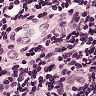
Metastatic tissue present: no